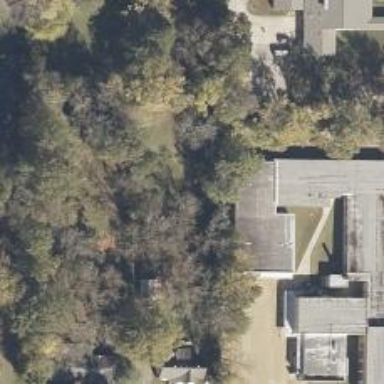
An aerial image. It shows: School.